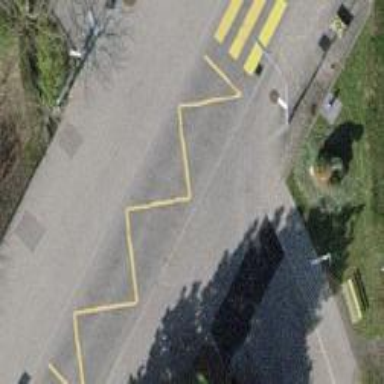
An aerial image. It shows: Sidewalk with public transport platform.